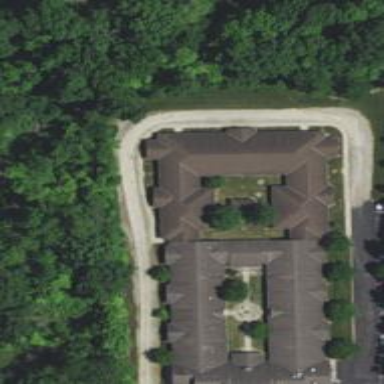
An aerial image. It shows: Nursing home.